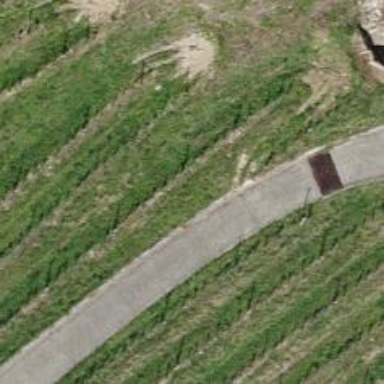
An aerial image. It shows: Well-maintained track road with grade 1 tracktype.